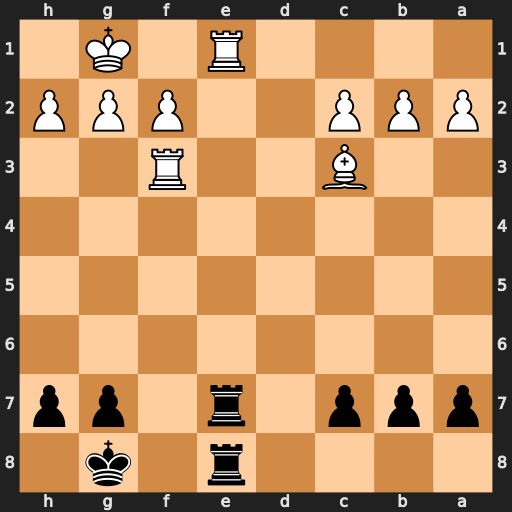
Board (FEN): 4r1k1/ppp1r1pp/8/8/8/2B2R2/PPP2PPP/4R1K1
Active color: b
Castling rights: -
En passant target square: -
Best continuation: Rxe1+ Bxe1 Rxe1#